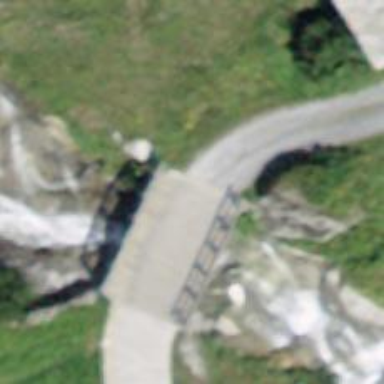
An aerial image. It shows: Track road going over bridge with grade1 tracktype.